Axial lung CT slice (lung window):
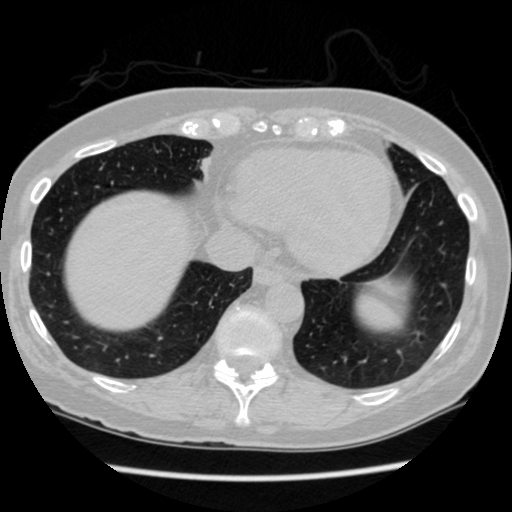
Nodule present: no